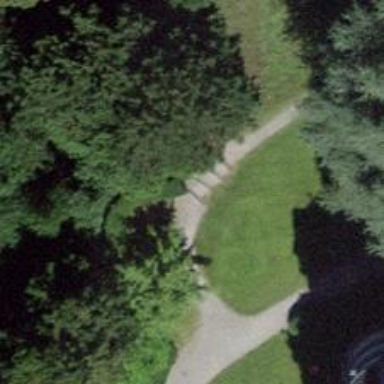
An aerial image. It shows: Road with steps.